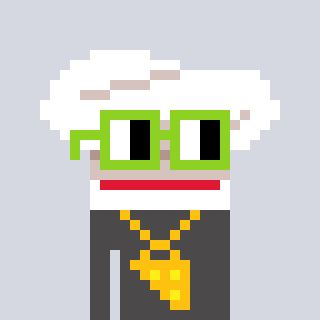
a pixel art character with square light green glasses, a chef hat-shaped head and a grayscale-colored body on a cool background